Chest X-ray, AP view. Patient: 72 years old, sex F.
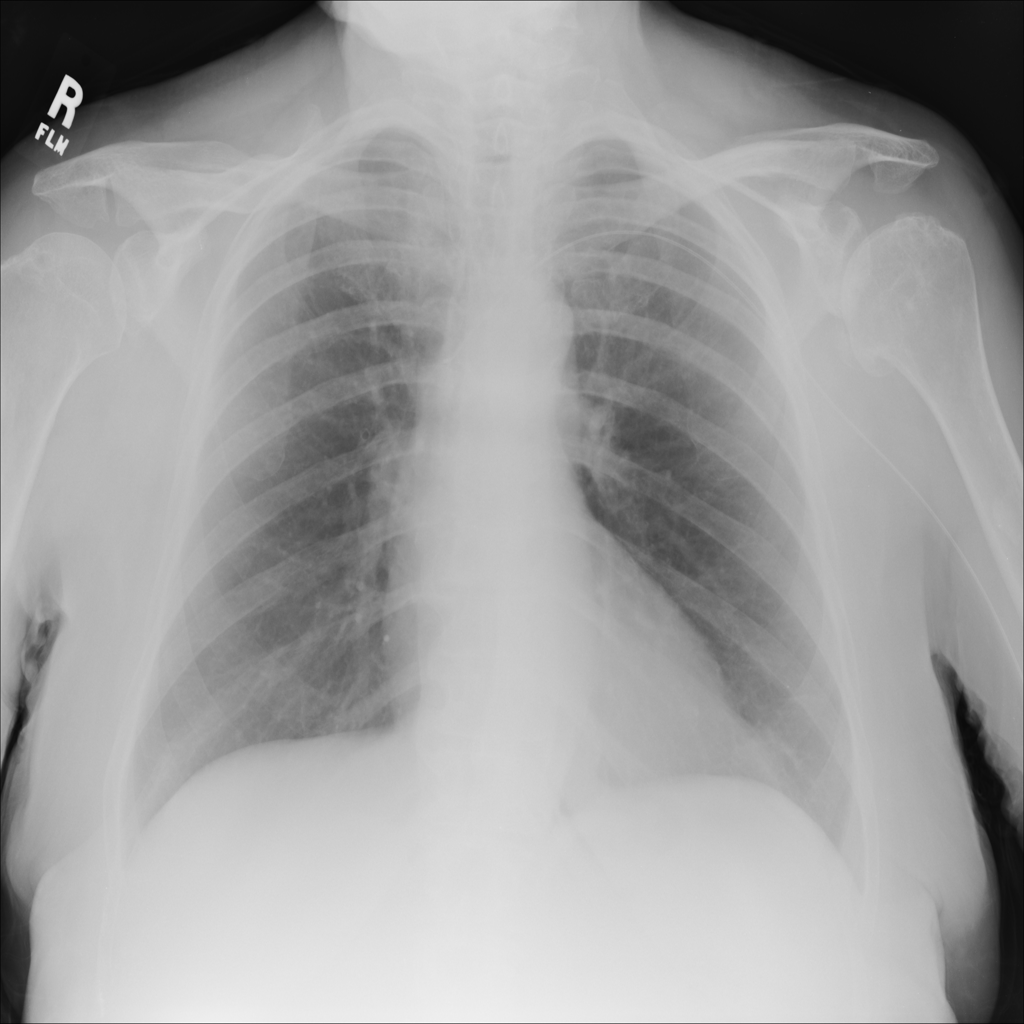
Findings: No Finding